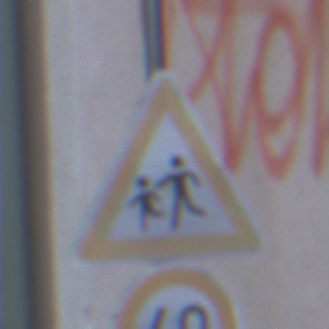
Verkehrszeichen: KinderRechts
Zusatzzeichen unten: Geschwindigkeit40
Umgebung: Outdoor, Urban
Tageszeit: MorningAfternoon
Wetter: PartlyCloudy
Licht: Natural
Jahreszeit: NotSpecified
Kontrast: MediumContrast